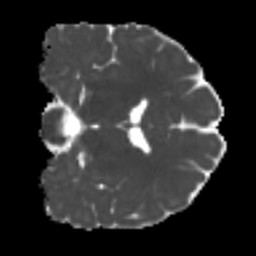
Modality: MD
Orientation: coronal
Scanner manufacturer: siemens
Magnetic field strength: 3 T
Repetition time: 4 s
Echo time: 0.0594 s